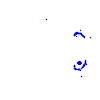
Particle: kaon